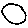
Label: circle